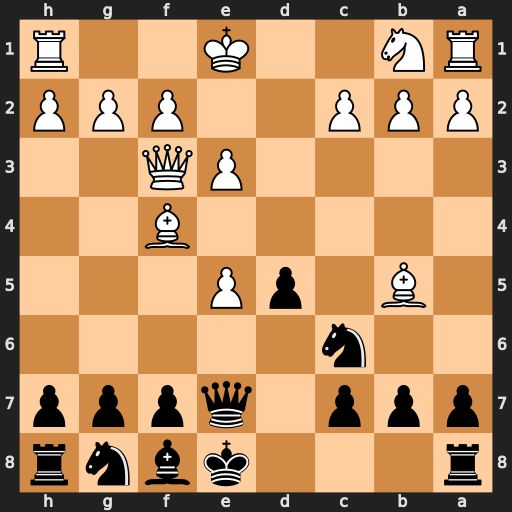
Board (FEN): r3kbnr/ppp1qppp/2n5/1B1pP3/5B2/4PQ2/PPP2PPP/RN2K2R
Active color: b
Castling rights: KQkq
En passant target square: -
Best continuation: Qb4+ Nc3 Qxb2